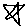
Label: star